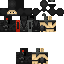
A male human skin with dark skin, wearing brown helmet dressed in a black suit and black pants, featuring a closed mouth.